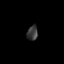
Tissue: lung
Cell type: Others
Senescence score: 0.2233
Nuclear area (px): 156
Mean DAPI intensity: 57.237